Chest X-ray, PA view. Patient: 53 years old, sex F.
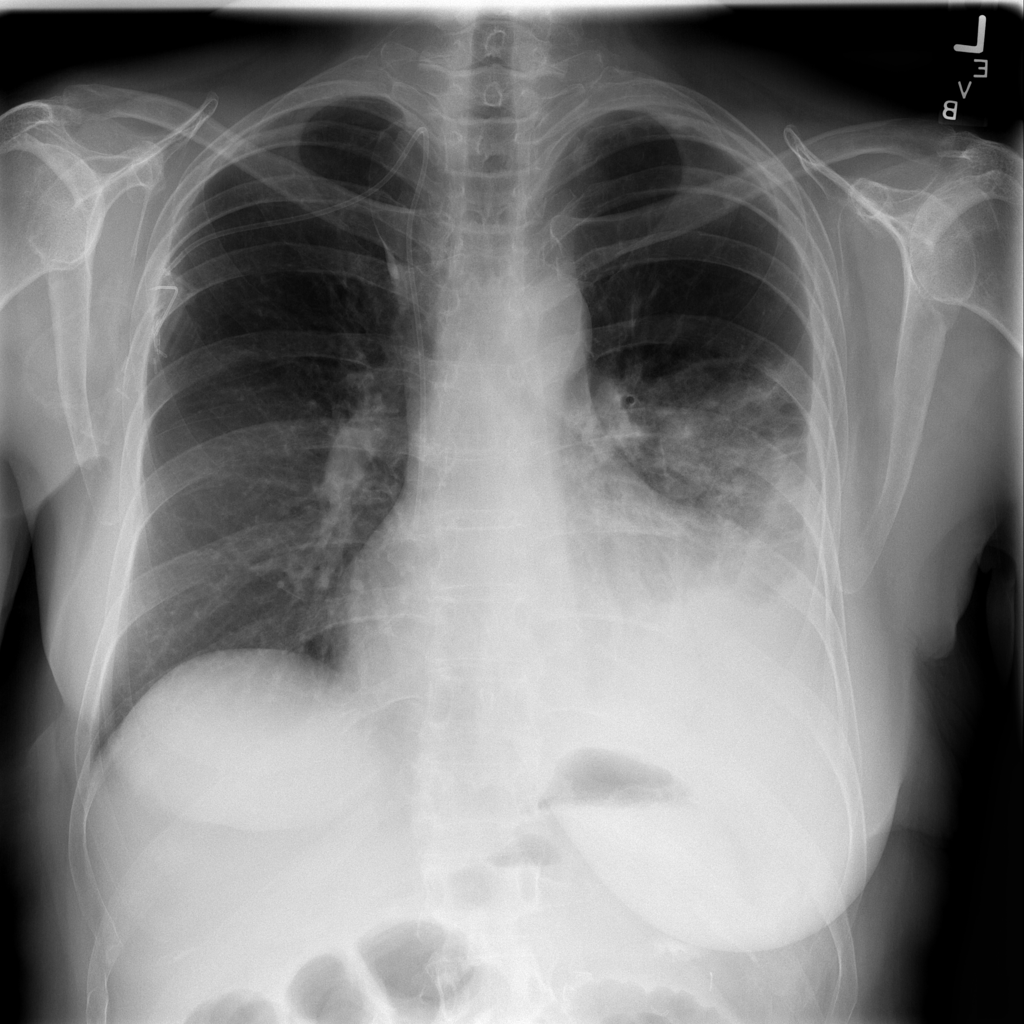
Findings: Effusion, Infiltration